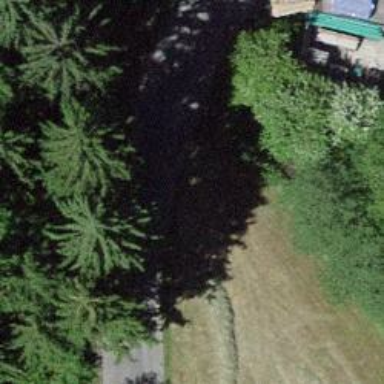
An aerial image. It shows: Residential road with asphalt surface.